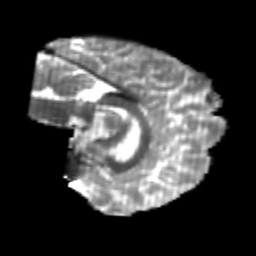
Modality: T2w
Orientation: sagittal
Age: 23
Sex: male
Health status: healthy
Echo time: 0.074 s